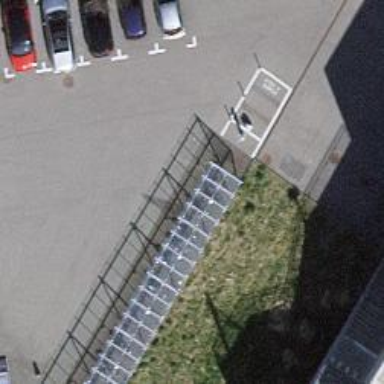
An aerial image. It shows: Bicycle repair station is available.